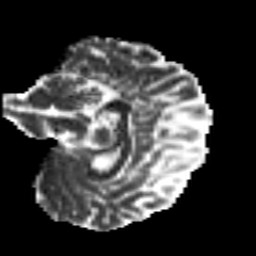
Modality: MD
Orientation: sagittal
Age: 31
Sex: female
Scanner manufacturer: siemens
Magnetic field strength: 3 T
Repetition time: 8.8 s
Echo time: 0.085 s